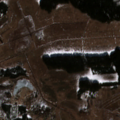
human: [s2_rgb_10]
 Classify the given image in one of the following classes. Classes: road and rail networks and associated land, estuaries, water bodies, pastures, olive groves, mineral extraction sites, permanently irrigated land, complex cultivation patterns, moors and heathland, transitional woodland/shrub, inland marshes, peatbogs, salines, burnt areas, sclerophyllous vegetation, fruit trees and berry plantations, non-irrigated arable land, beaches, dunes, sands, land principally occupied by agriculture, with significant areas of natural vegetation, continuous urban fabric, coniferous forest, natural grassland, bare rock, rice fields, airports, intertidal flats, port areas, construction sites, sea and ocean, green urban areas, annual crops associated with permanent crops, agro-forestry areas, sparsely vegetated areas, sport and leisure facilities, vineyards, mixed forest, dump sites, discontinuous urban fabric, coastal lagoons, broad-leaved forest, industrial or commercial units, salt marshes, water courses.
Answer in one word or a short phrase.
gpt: mineral extraction sites, non-irrigated arable land, pastures, complex cultivation patterns, coniferous forest, transitional woodland/shrub